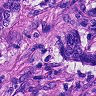
Metastatic tissue present: yes